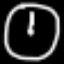
Label: clock